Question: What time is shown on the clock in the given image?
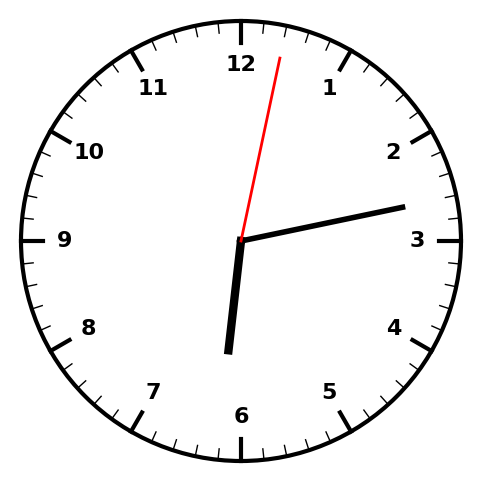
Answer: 06:13:02